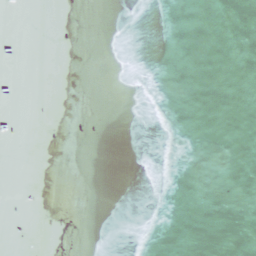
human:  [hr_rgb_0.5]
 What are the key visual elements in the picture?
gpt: beach